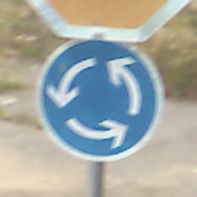
Verkehrszeichen: Kreisverkehr
Zusatzzeichen oben: Stop
Umgebung: Outdoor, Suburban
Tageszeit: Midday
Wetter: PartlyCloudy
Licht: Natural
Jahreszeit: Summer
Kontrast: HighContrast